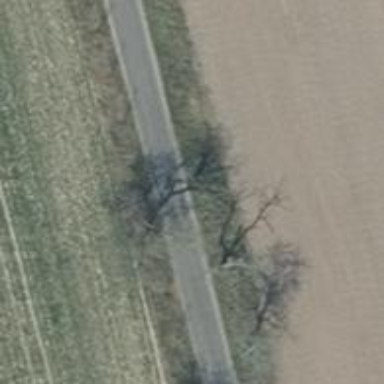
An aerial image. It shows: Deciduous tree with broadleaved leaves.